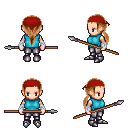
a pixel art fantasy rpg character, female body template, human, light skin, teal sleeveless shirt, metal pants, brown ponytail hairstyle, red bandana, white cloth bandages, metal boots, spear, four views (front, back, left, right), 2x2 character sprite sheet, small pixel art, hard edges, no anti-aliasing